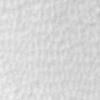
Label: no_change